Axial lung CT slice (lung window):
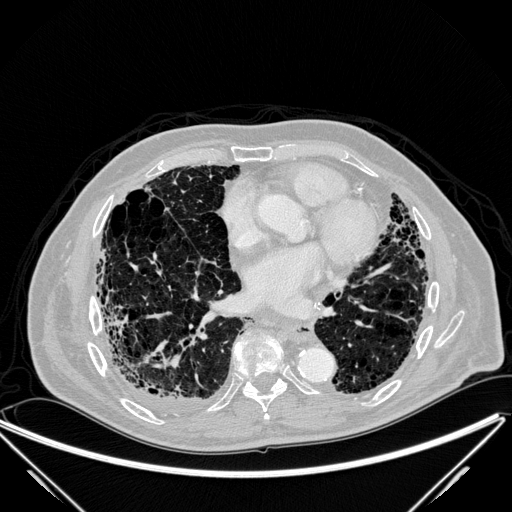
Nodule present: no